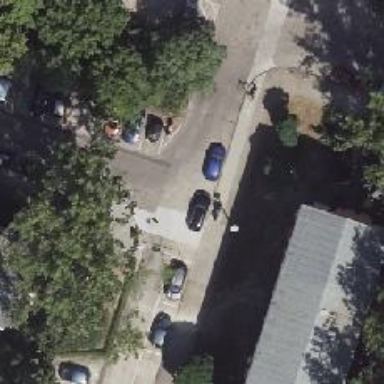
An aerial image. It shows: Residential road with concrete surface and parallel on-street parking lane on the left side. The left sidewalk also has concrete surface.